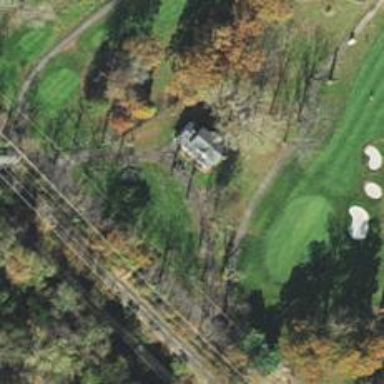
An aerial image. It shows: Service road designated as golf cart path.